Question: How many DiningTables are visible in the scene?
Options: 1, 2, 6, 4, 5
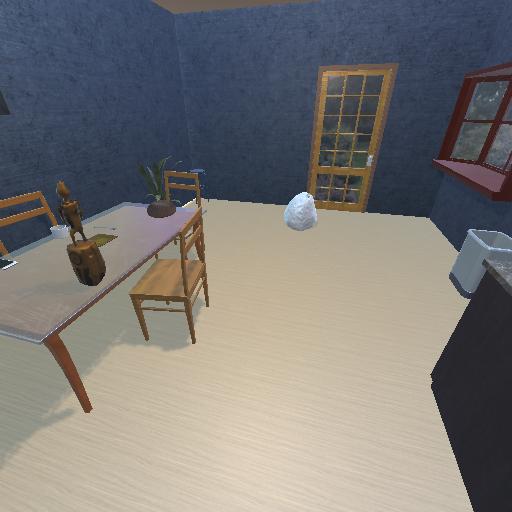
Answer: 1